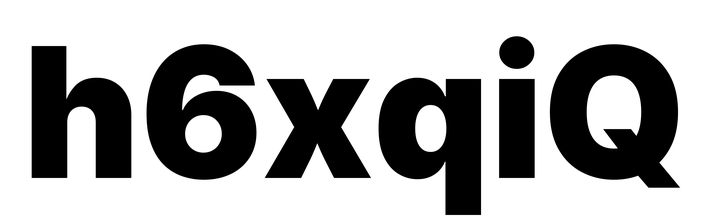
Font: Inter_Black